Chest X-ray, AP view. Patient: 60 years old, sex F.
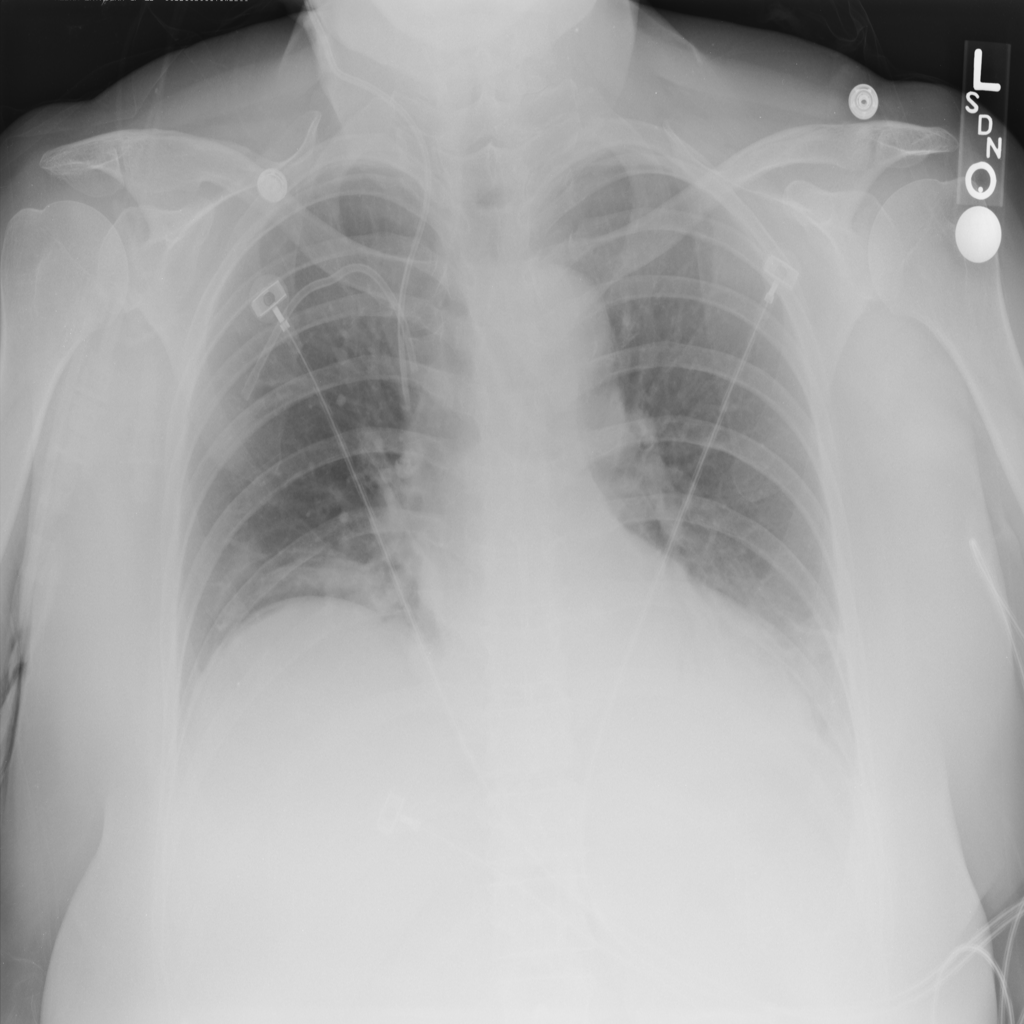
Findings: Atelectasis, Effusion, Infiltration